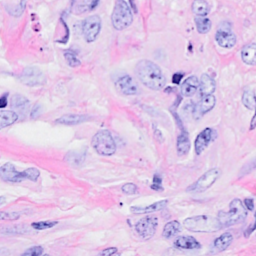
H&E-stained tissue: Breast